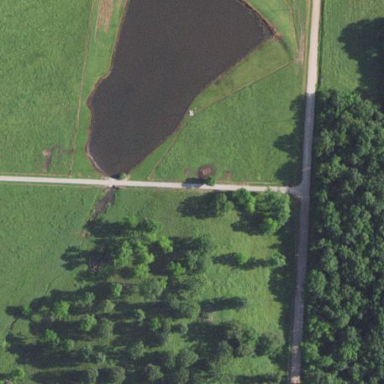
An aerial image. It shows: Serene pond surrounded by nature.